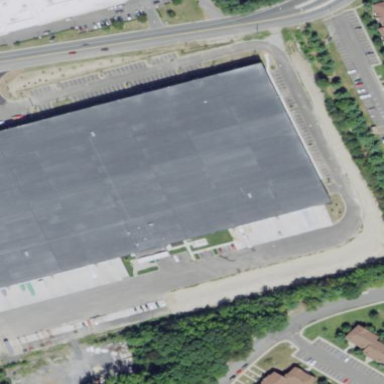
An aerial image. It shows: Warehouse.